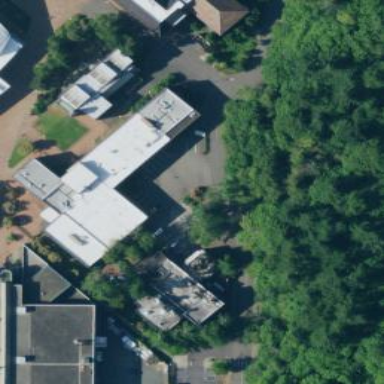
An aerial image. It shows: University building.